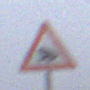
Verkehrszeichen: AmphibienwanderungRechts
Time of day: MorningAfternoon
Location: Outdoor (RoadRail)
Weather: Overcast
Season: NotSpecified
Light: Natural